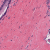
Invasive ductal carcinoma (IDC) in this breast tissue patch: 0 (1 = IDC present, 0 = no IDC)